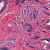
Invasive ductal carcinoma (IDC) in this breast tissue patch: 1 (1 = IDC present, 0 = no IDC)